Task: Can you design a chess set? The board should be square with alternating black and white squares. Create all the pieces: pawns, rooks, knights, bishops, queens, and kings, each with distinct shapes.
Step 4126:
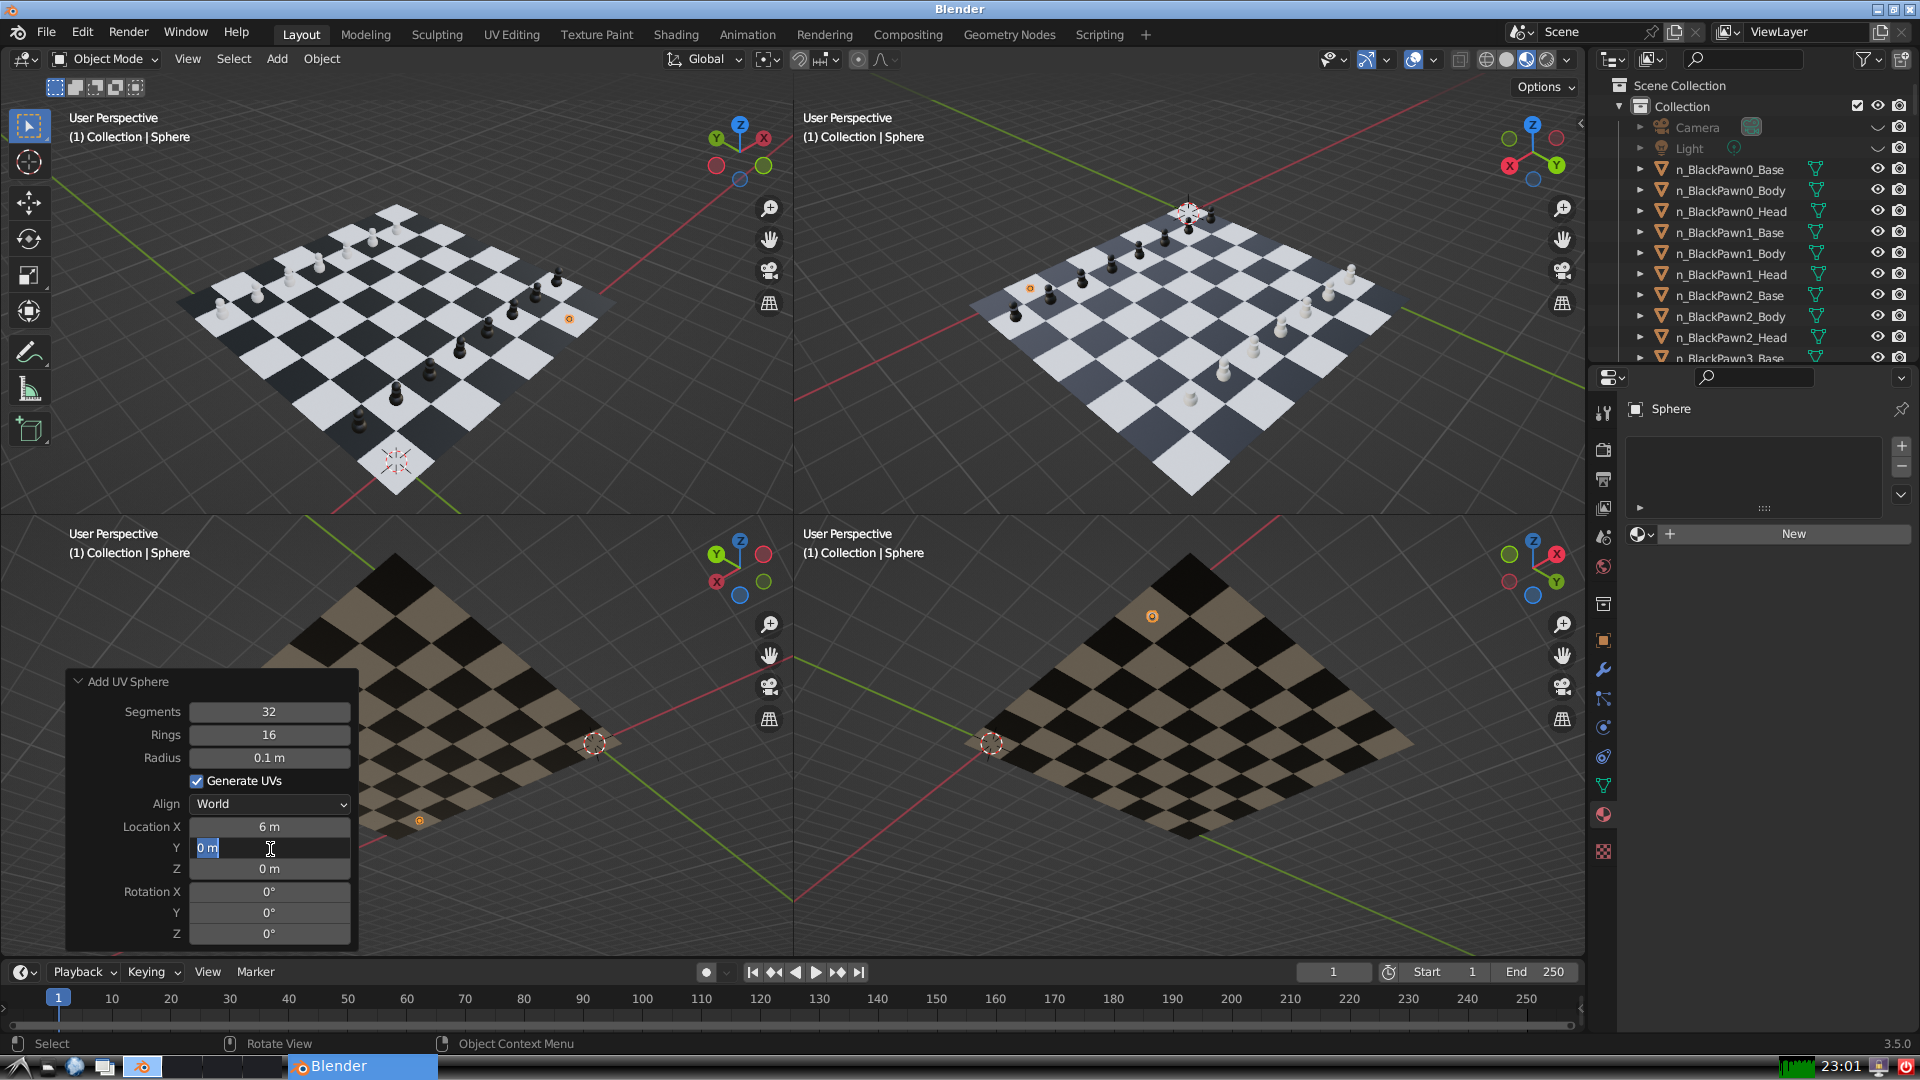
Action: input_text: 6.0